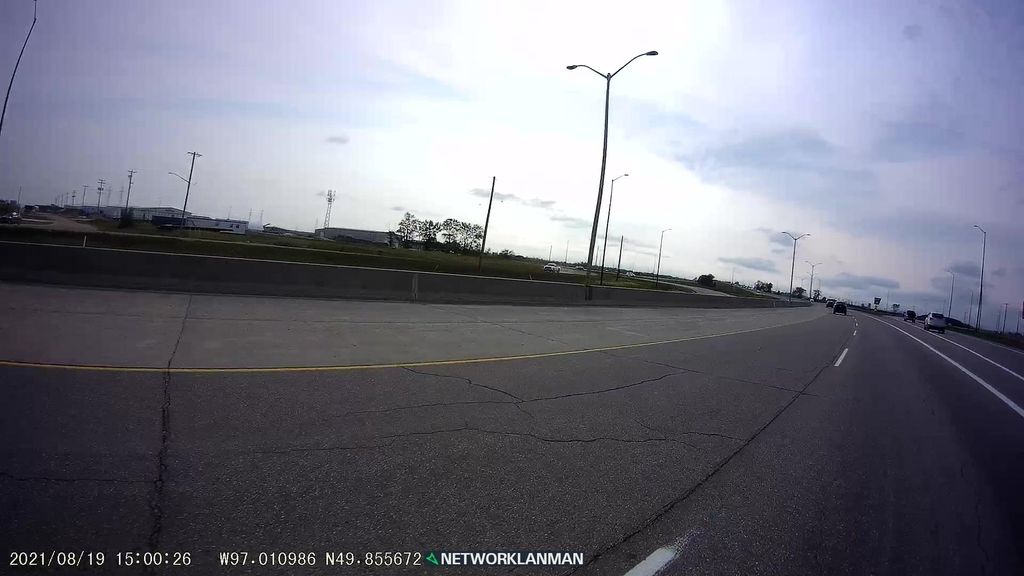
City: winnipeg